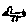
Label: bird